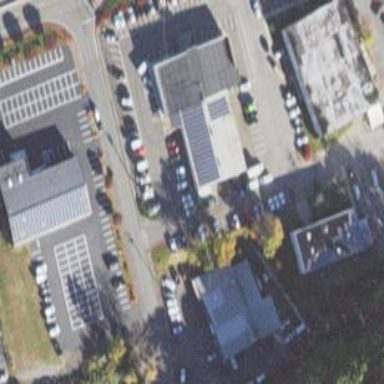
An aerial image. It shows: Building housing car shop.